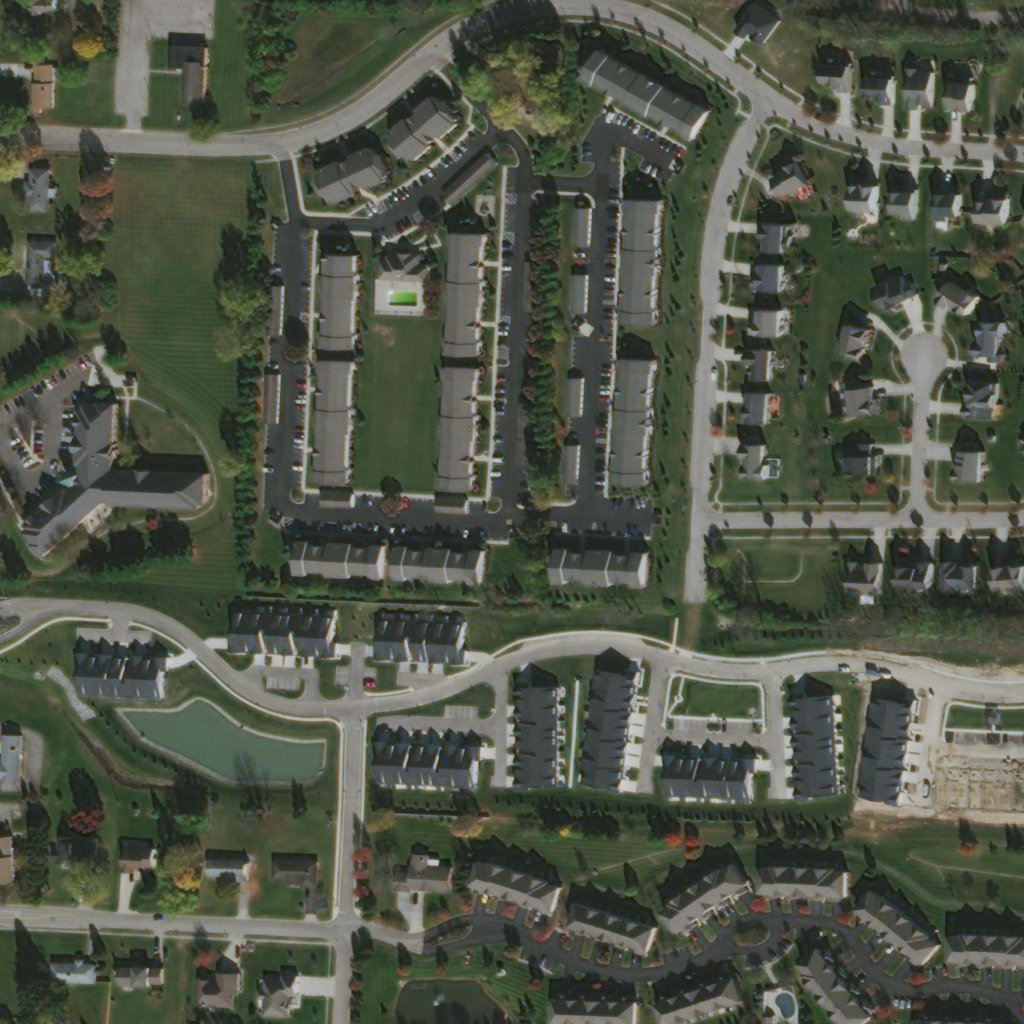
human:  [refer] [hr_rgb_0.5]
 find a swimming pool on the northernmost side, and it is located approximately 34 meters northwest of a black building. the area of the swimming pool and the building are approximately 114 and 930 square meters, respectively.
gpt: <box>[[37, 28, 40, 29, 0]]</box>

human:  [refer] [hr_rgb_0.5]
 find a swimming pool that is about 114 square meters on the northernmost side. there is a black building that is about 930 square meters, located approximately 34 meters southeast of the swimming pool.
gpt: <box>[[37, 28, 40, 29, 0]]</box>